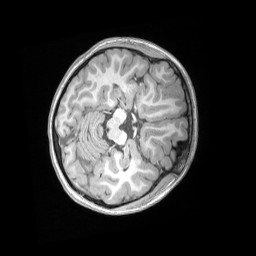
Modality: T1w
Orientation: axial
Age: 10
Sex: female
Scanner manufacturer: siemens
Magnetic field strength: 3 T
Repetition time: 2.53 s
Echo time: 0.00164 s